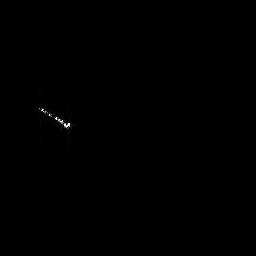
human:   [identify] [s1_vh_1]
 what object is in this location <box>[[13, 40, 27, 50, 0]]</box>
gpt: <ref>1 medium ship at the left</ref>